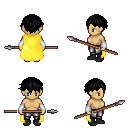
a pixel art fantasy rpg character, female body template, human, tanned skin, yellow cape, metal pants, black short bangs hairstyle, white cloth bracers, black shoes, spear, four views (front, back, left, right), 2x2 character sprite sheet, small pixel art, hard edges, no anti-aliasing